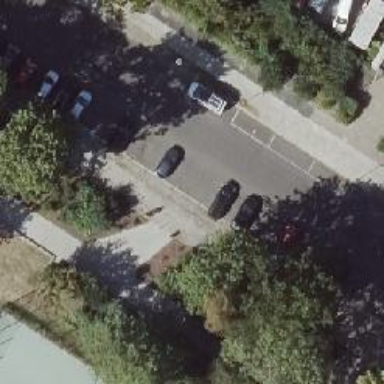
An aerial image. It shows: Residential road with asphalt surface and sidewalks on both sides. There is parallel on-street parking on the left lane.